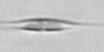
Label: Cylindrotheca